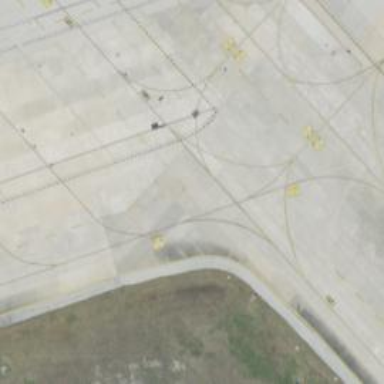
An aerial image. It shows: Image of taxiway at airport.